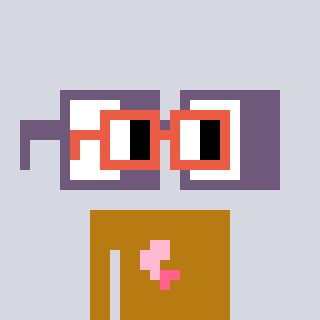
a pixel art character with square orange glasses, a glasses-shaped head and a gold-colored body on a cool background